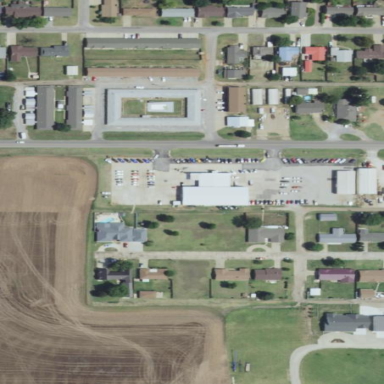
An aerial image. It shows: Commercial area with car shop.